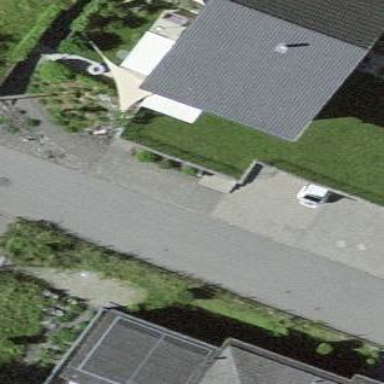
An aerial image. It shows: Residential building.